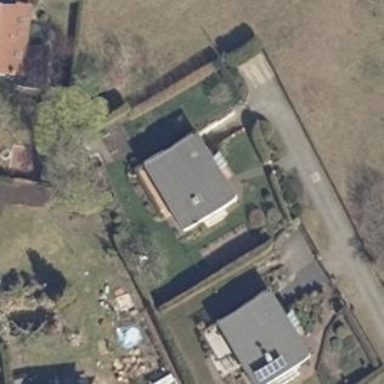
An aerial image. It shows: Simple and straightforward house.